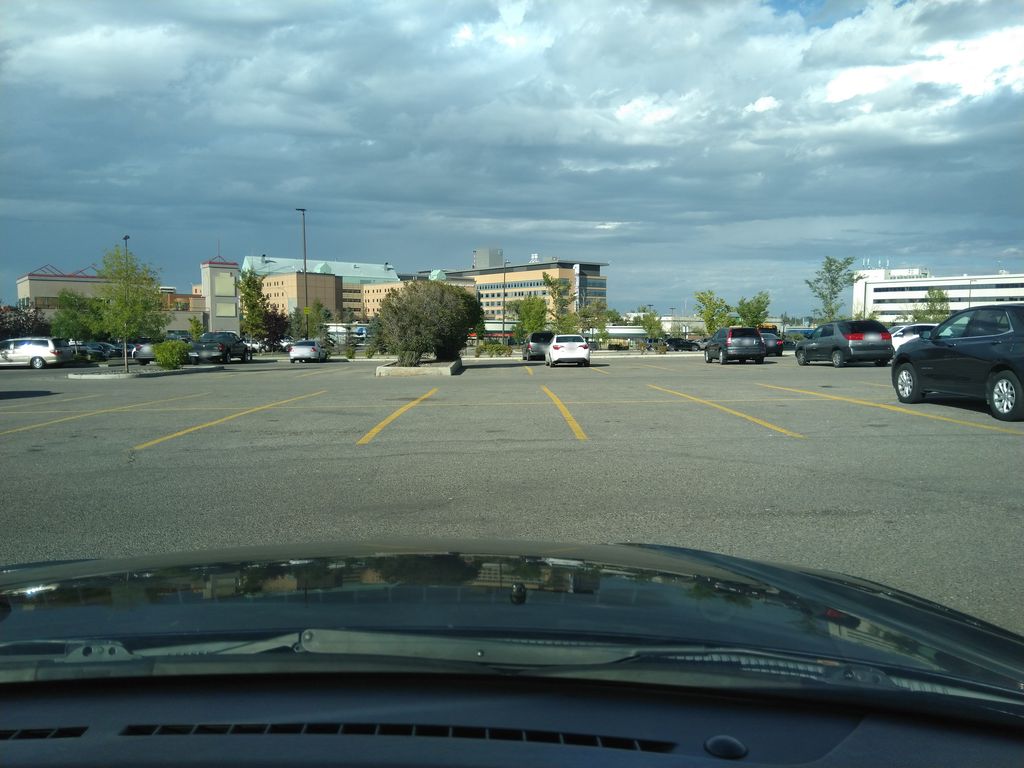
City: calgary